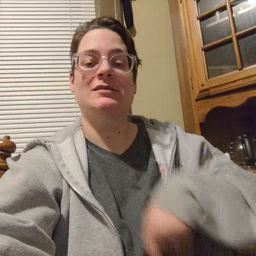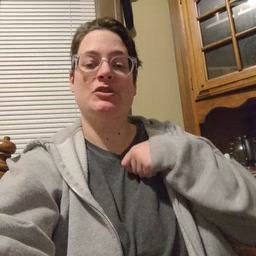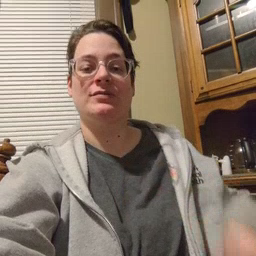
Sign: zipper